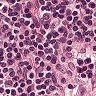
Metastatic tissue present: no